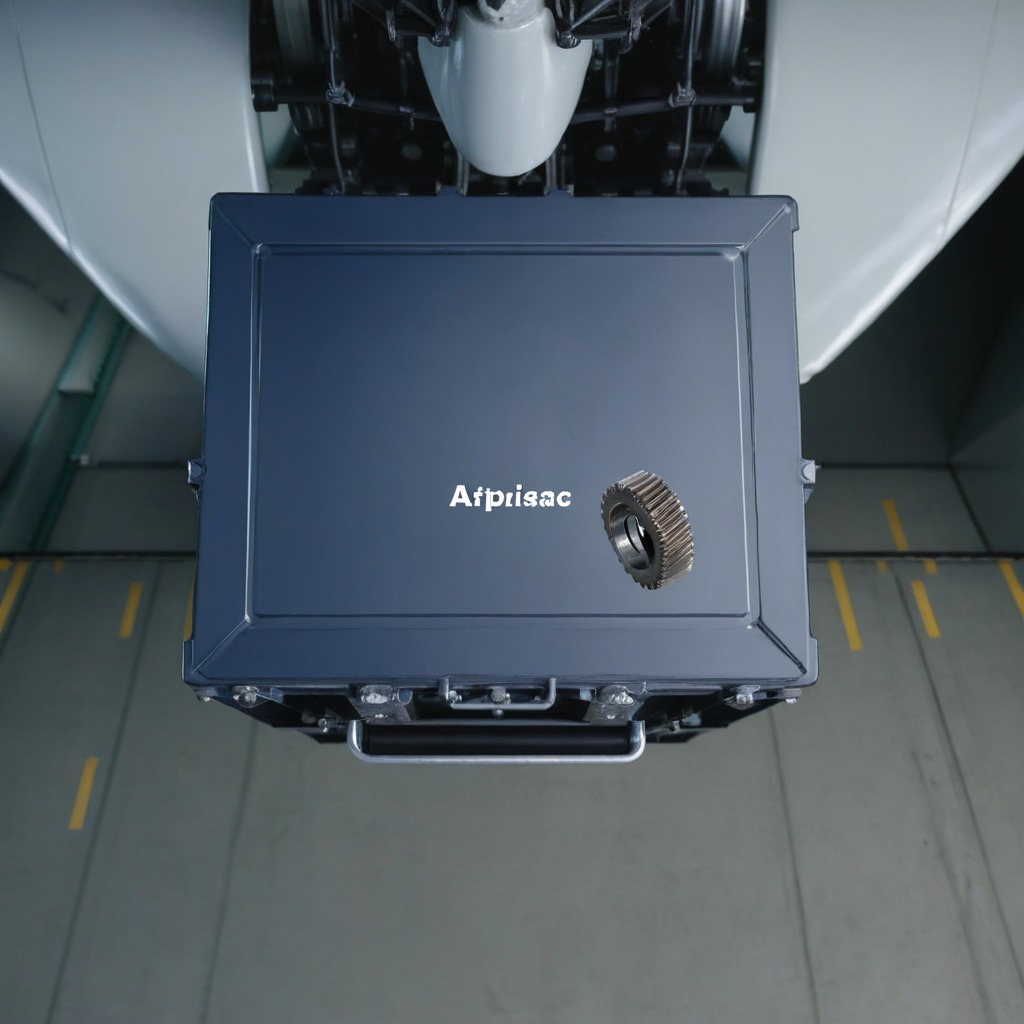
A steel gear with teeth is lying on the toolbox surface in an airplane hangar workshop.